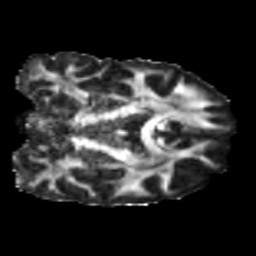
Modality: FA
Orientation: coronal
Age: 46
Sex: male
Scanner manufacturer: siemens
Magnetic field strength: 3 T
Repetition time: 5 s
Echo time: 0.092 s